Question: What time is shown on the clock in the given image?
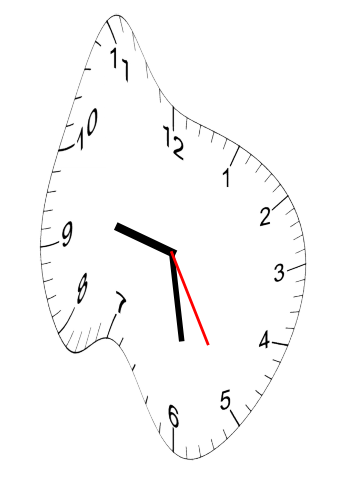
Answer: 09:28:25